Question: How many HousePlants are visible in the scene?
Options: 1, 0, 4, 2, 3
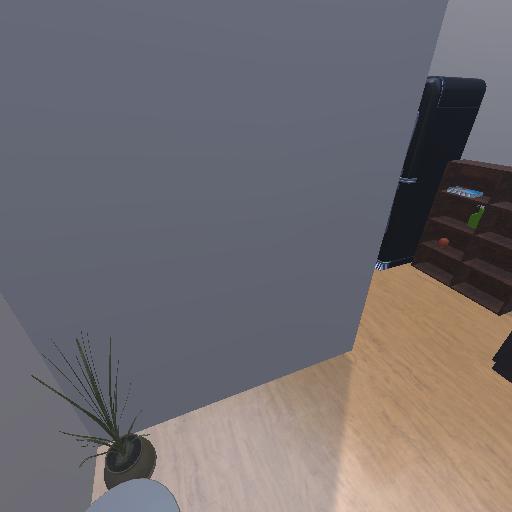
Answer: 1